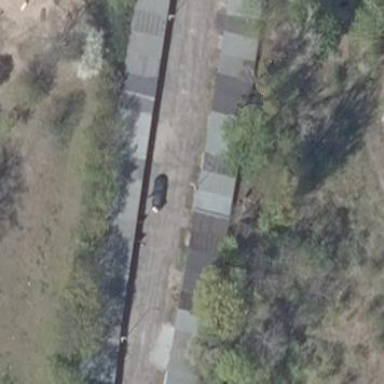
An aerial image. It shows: Group of garages.